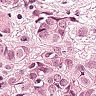
Metastatic tissue present: yes